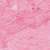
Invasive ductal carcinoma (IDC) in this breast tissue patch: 0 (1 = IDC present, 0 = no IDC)